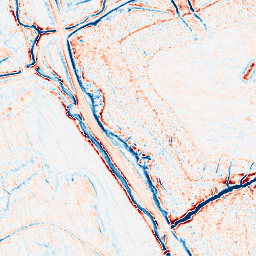
Category: edge_preserving
Decomposition family: anisotropic_diffusion
Decomposition parameters: iterations: 20
kappa: 10
gamma: 0.1
Upsampling method: cubic_catmull_rom
Upsampling parameters: scale: 4
Upsampling scale: 4